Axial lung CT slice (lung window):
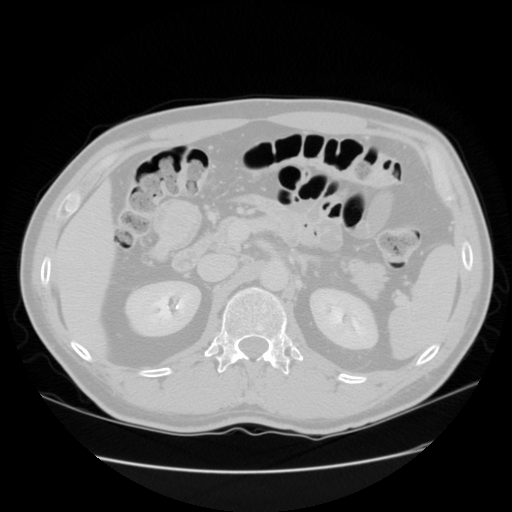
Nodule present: no